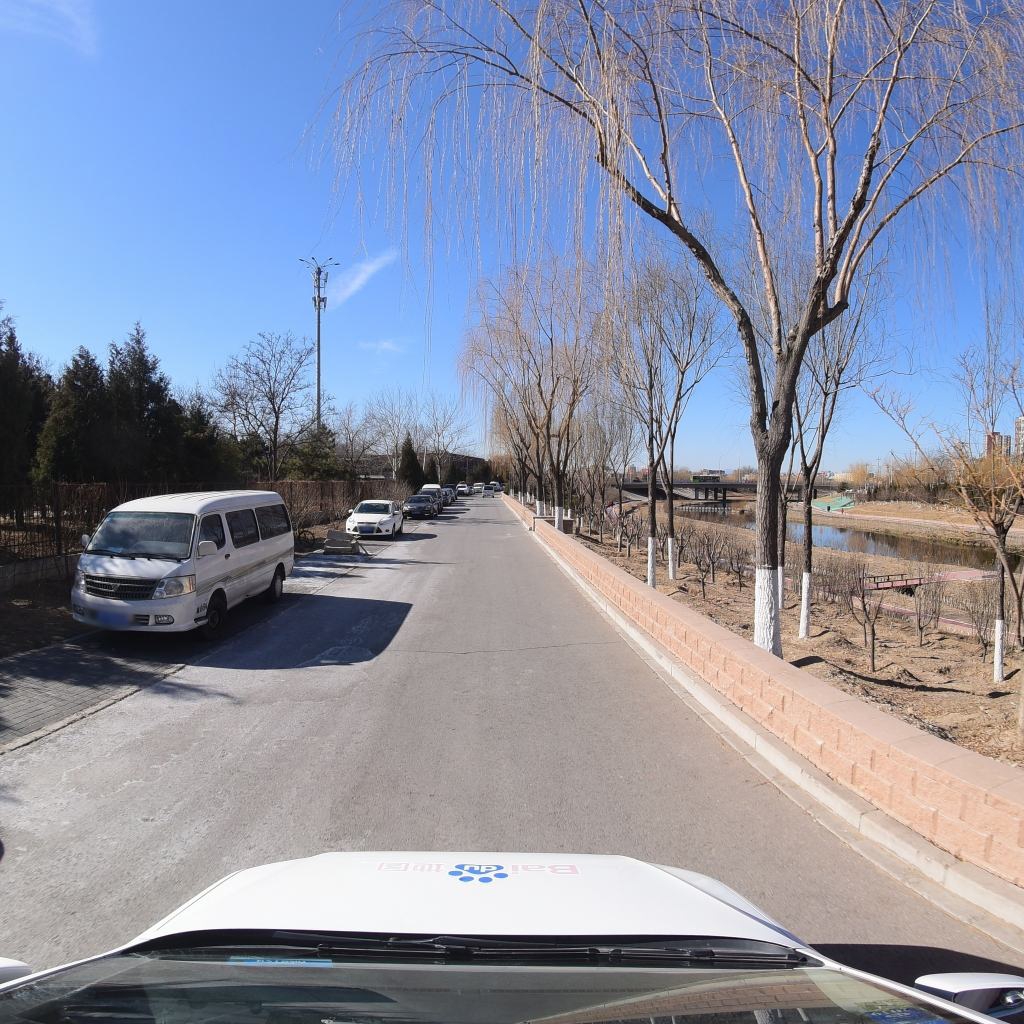
Region: Fengtai
Road damage annotations: transverse crack